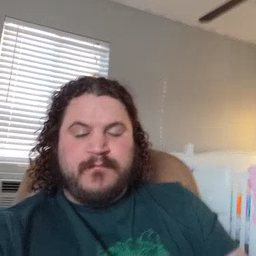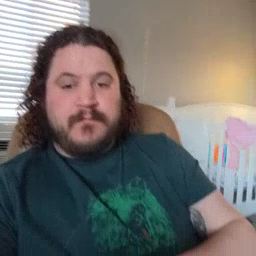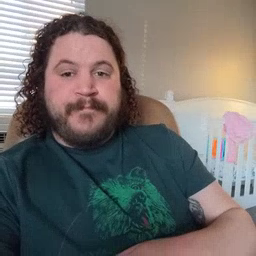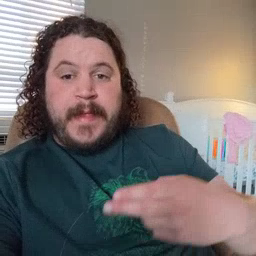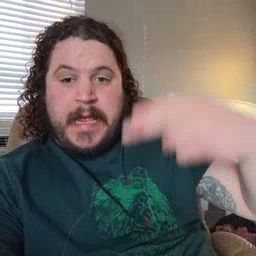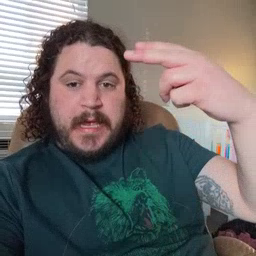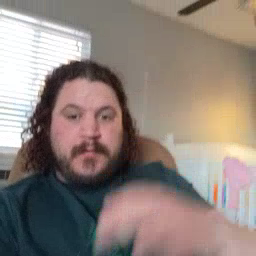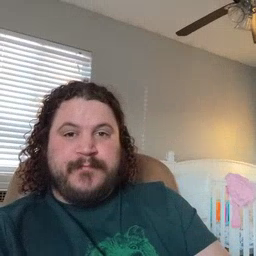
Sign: high